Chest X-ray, AP view. Patient: 60 years old, sex M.
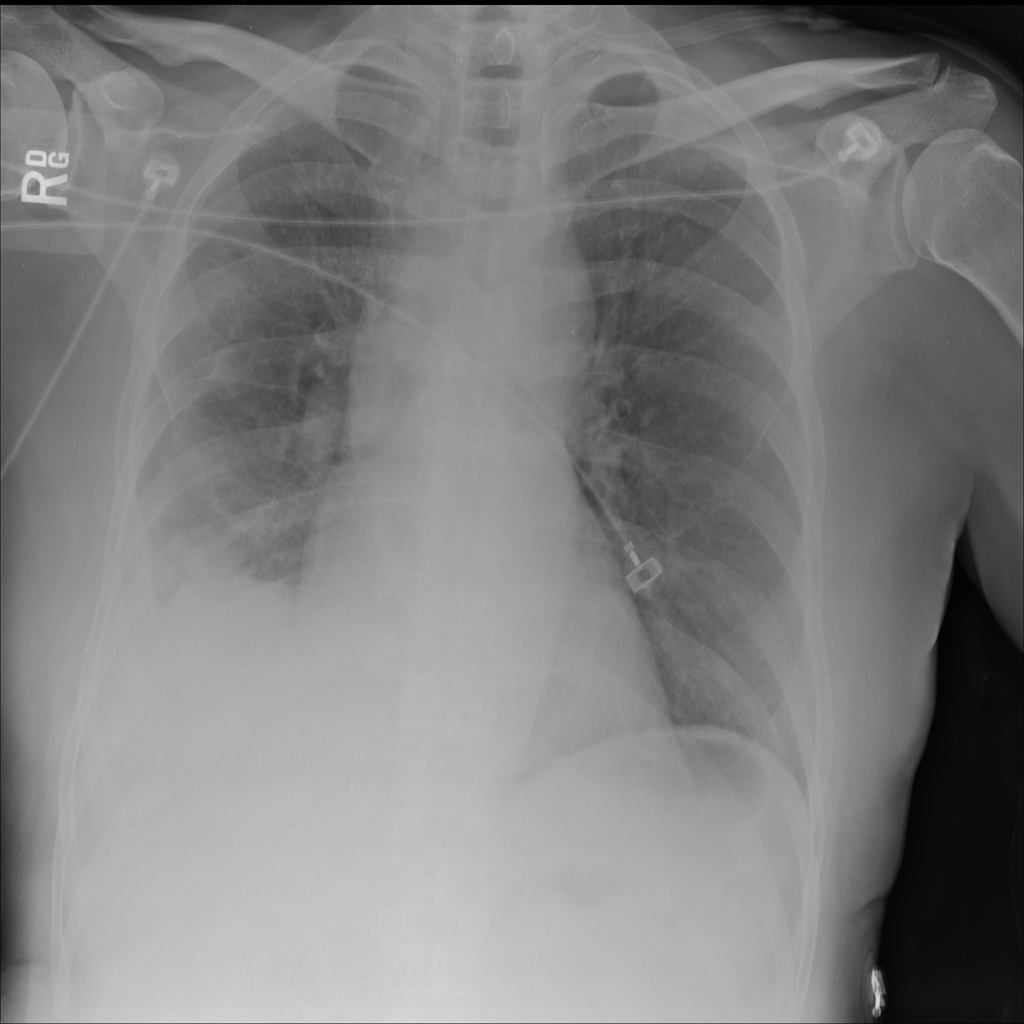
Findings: Effusion